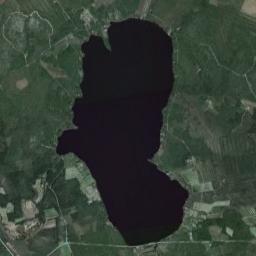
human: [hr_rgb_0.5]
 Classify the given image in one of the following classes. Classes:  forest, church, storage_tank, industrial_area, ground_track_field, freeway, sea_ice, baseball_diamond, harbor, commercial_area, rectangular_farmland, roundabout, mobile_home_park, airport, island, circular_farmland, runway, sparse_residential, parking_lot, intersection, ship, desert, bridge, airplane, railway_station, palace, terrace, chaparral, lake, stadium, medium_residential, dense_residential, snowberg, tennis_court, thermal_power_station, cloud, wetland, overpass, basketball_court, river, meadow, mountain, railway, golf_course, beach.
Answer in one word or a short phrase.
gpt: lake